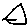
Label: triangle